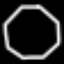
Label: octagon